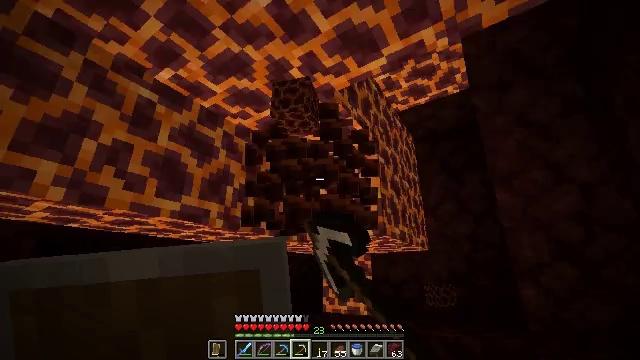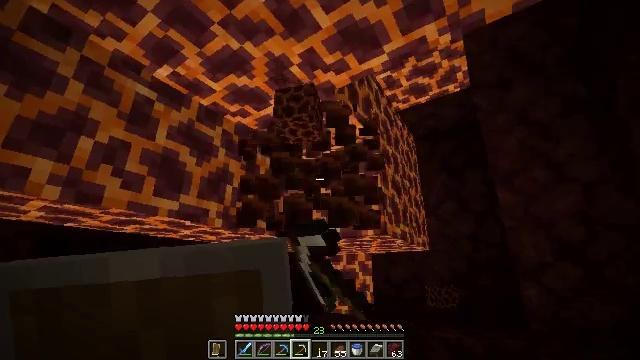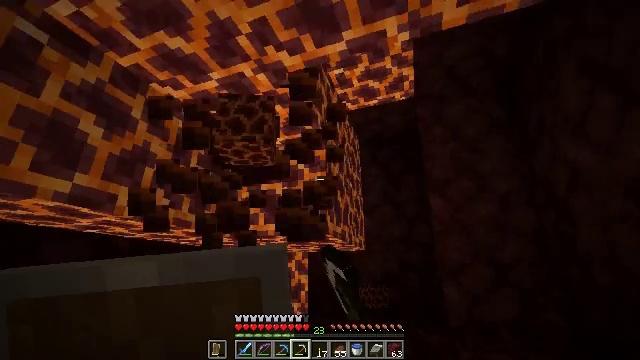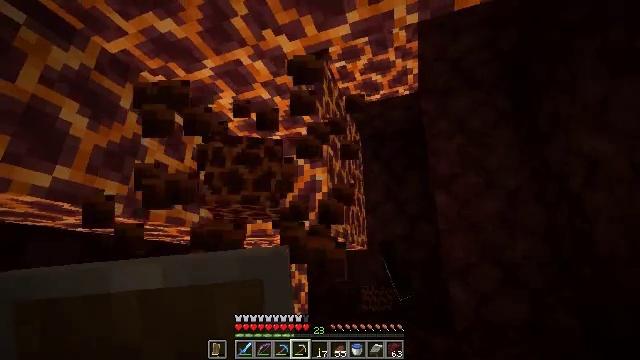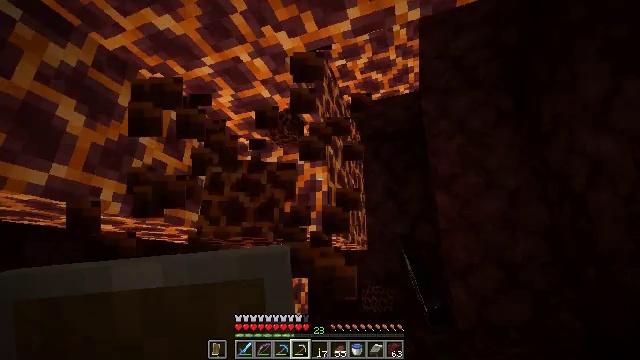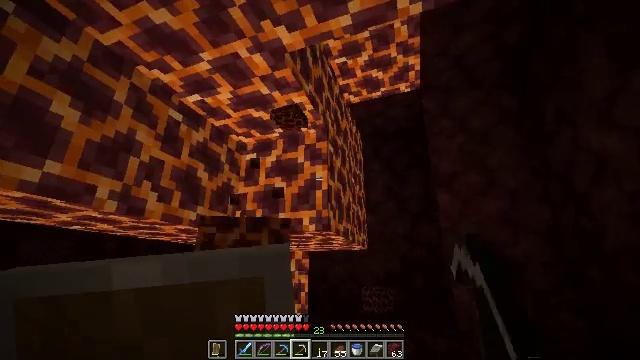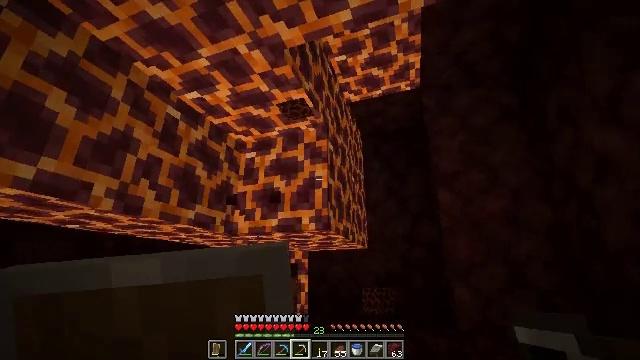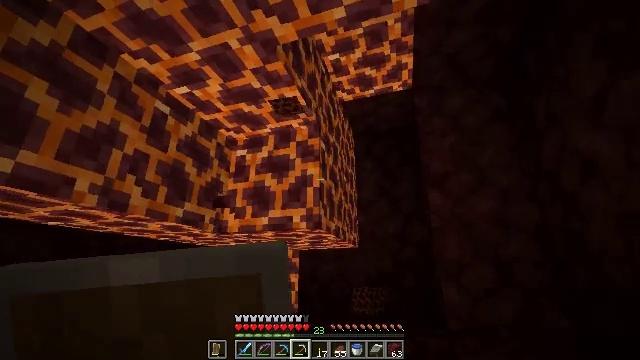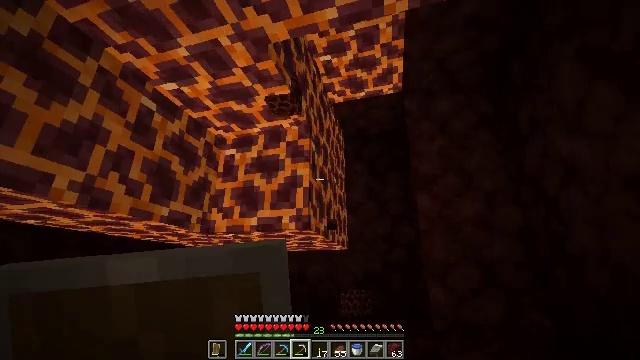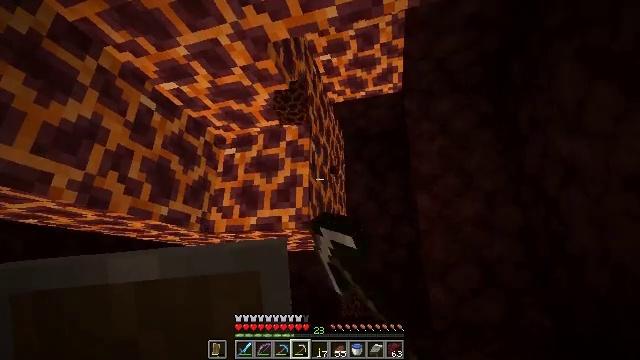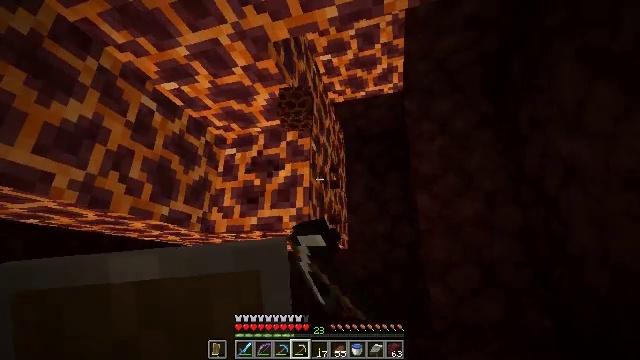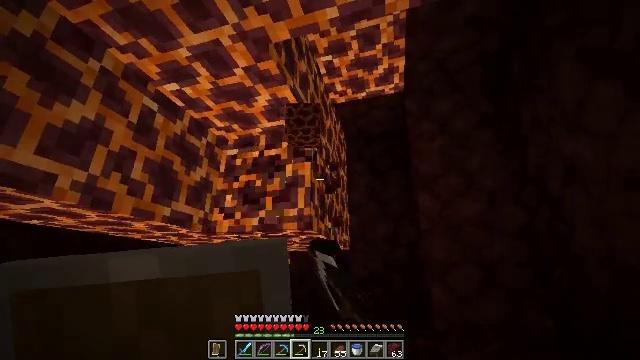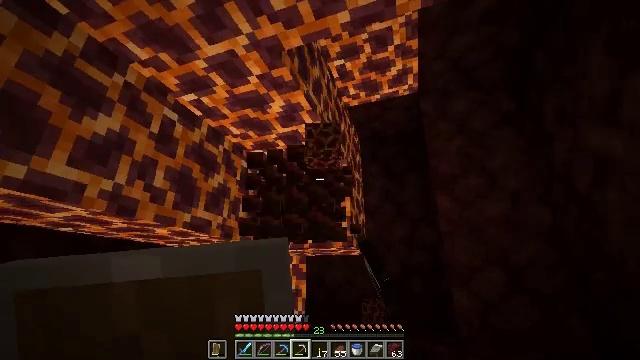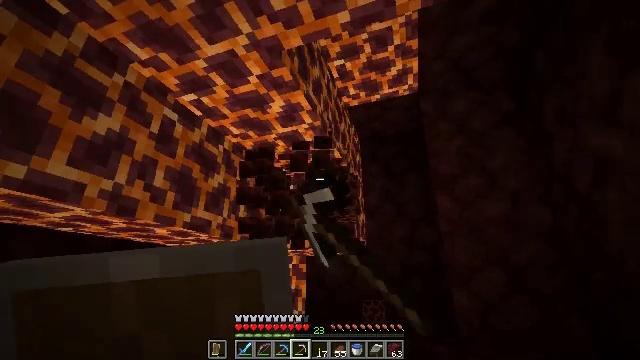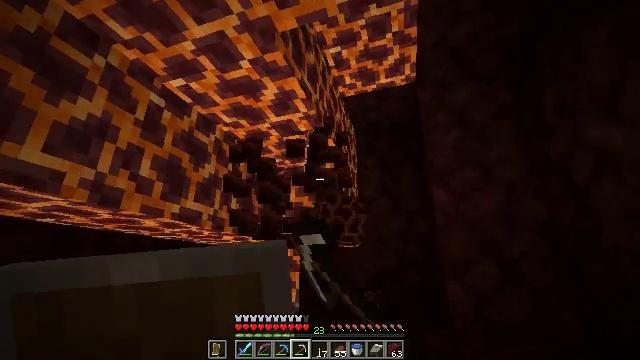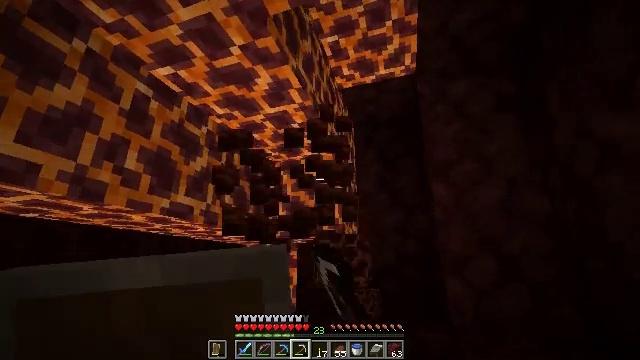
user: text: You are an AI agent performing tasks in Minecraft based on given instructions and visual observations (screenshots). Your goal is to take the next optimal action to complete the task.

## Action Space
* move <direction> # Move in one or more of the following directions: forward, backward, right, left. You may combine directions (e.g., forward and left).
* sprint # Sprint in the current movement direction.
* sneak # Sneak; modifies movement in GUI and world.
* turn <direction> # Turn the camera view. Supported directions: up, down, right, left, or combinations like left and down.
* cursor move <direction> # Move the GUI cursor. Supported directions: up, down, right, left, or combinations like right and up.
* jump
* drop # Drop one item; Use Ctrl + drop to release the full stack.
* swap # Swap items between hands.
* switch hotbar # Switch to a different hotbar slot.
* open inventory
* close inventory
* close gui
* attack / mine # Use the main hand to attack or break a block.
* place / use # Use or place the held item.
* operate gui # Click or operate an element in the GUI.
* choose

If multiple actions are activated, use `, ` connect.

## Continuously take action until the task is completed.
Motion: motion action
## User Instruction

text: Break the magma block to collect it.
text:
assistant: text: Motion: move forward, attack / mine
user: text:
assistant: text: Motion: move forward, turn right, attack / mine
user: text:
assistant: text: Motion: no_op
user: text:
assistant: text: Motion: no_op
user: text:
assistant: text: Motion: no_op
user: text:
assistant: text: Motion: no_op
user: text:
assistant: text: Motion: turn right
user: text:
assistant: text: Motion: turn right, attack / mine
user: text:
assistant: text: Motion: attack / mine
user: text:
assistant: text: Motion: attack / mine
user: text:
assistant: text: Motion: attack / mine
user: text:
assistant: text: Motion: turn left, attack / mine
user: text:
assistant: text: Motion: attack / mine
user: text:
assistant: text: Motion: move forward, turn right and down, attack / mine
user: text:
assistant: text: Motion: move forward and move right, turn down, attack / mine
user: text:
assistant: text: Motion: move forward and move right, attack / mine
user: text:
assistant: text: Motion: move forward and move right, turn left, attack / mine
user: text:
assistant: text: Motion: attack / mine
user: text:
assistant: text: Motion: attack / mine
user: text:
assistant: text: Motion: turn left, attack / mine
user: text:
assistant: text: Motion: attack / mine
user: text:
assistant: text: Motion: turn left and down, attack / mine
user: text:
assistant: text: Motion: turn left and down, attack / mine
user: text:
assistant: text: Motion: attack / mine
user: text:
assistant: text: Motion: attack / mine
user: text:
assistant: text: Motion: attack / mine